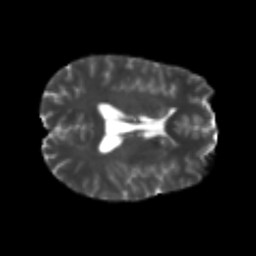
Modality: T2w
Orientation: axial
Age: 22
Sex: male
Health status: healthy
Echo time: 0.074 s